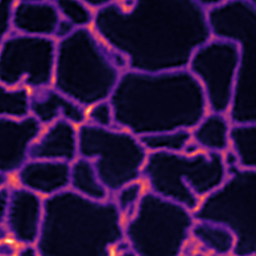
Label: Super-resolution ER image